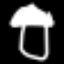
Label: mushroom